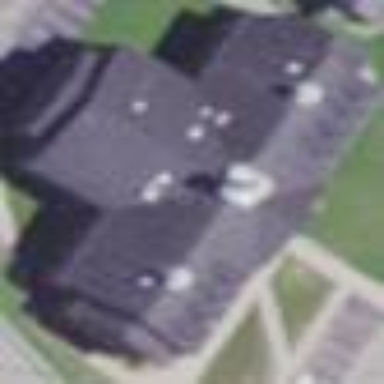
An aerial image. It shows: University building.